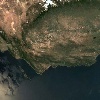
Label: land